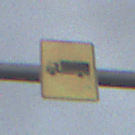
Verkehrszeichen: KFZZulaessigeGesamtmasse3Komma5TOhnePfeilsymbol
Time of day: Night
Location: Outdoor (Nature)
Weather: Overcast
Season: NotSpecified
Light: Artificial